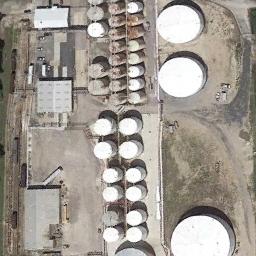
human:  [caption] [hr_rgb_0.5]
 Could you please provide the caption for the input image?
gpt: There are big and small white storage tanks on the bare land .

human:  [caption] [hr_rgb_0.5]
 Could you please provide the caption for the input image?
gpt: There are five storage tanks on the side of the white house .

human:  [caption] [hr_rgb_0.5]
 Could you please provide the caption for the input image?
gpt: There are several buildings beside the storage tanks .

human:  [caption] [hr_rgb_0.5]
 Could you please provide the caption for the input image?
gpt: There are many neatly arranged storage tanks and many pipelines in the factory .

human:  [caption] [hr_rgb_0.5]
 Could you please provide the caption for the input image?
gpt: There are some white storage tanks arranged neatly .